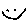
Label: smiley face